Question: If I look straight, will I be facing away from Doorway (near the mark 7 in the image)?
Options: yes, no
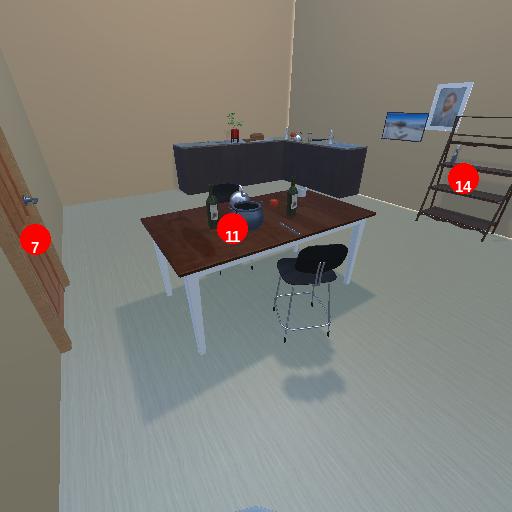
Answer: yes